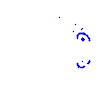
Particle: proton